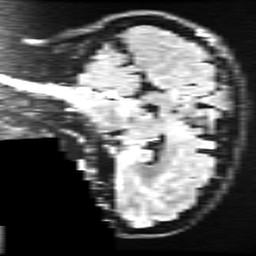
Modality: FLAIR
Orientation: sagittal
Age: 31
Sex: female
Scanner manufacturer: ge
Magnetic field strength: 3 T
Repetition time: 11 s
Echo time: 0.1497 s